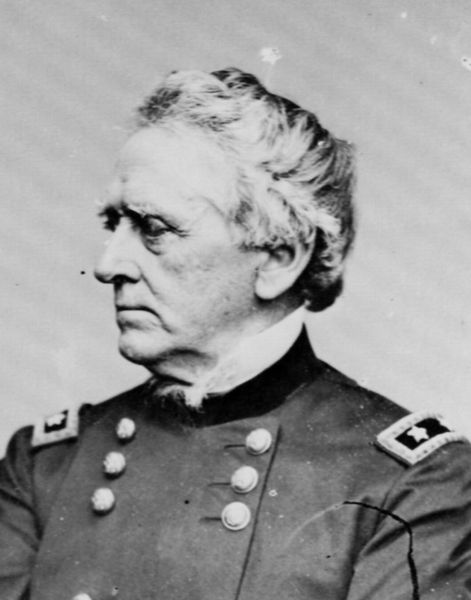
Titel: General Dix
Künstler: Mathew B. Brady
Schlagwörter: kopf, mann, weiß, frisur, grau, haar, hintergrund, mund, nase, ohr, profil, schwarz, stirn, blick, tuch, alt, anzug, hemd, jacke, augen, falten, gesicht, kragen, silber, ärmel, bildnis, hals, herr, portrait, porträt, auge, haare, augenbrauen, brustbild, kinn, knopf, lippe, lippen, ohren, rechts, schulter, seitlich, russland, krieg, kaiser, ernst, streng, brauen, büste, gesenkter blick, knöpfe, geschlossen, foto, fotografie, photographie, stern, schwarz-weiss, sterne, militär, uniform, soldat, epauletten, abzeichen, offizier, schulterklappen, armee, photo, schläfe, halbprofil, rasiert, general, knopfreihe, porträit, aufnahme, schwar, milität, prträt, fotograf, krgen, veteran, uniformjacke, nace, uniform#, tfoto, gemeral, dienstgrad, +knopf, anuzg, schulterabzeichen